Question: A teacher asked me to implement the Circle Line of the London Underground on the graphs class. As i see, the yellow line can be represented as a graph and also as a circular linked list.

On my last graph algorithm i have created this struct:
'struct graph { int info; struct graph *edge[3]; };'
It's correct to implement the Circle Line graph like below? Or i would be making it a linked list instead of a graph?
'struct graph{ int info; struct graph *next; struct graph *prev; }'
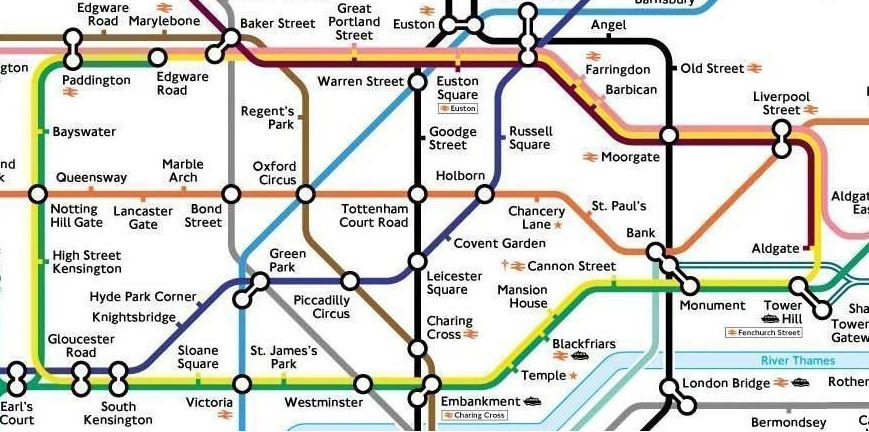
Answer: I would make a circular doubly linked list like the 2nd suggestion you have. it easier I think as the first suggestion. but only if every object has 2 vertices.
linked list is a type of list btw.
If you have a variable amount of vertices you can just have a variable amount of pointers like this:
'''
struct graph {
int info;
struct graph **edge;
};
'''
and then allocate it to whatever amount you need, so for instance if you want to have a node with 6 edges you can just do:
'''
struct graph my_graph;
my_graph.edge = malloc(6 * sizeof(my_graph *));
if (my_graph.edge == NULL) {
// allocation error
}
'''
from here you can connect the 6 edges to other objects.